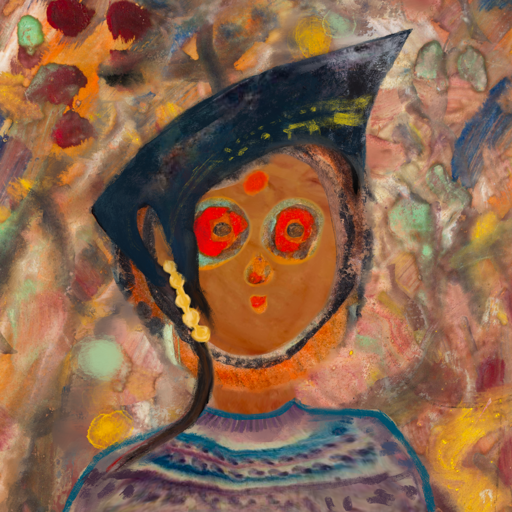
Background: Mother_And_Son_Mother, Head And Neck Front: Pious_Lady, Face Front: Sisters, Bust: HillGirl, Hair Front: Childish, Head Accessory: Irani, Second Necklace: Blank, Necklace: Blank, Baby: Blank